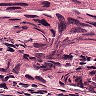
Metastatic tissue present: yes